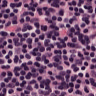
Metastatic tissue present: no